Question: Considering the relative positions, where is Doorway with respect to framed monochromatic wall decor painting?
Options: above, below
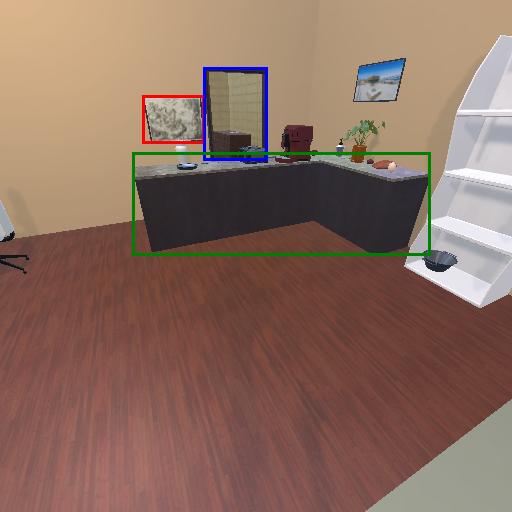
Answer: above